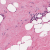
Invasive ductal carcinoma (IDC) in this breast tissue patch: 0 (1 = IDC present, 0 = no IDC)